Question: Is there anyway to make CSS 'content' before site on top of the element like a tab?
Like this:

This is what I have so far:
'''
div {
margin: 5px;
padding: 5px;
border: 1px solid #0074D9;
width: 100px;
height: 100px;
display: inline-block;
font-size: 11px;
font-family: "Courer New", monospace;
position: relative;
}
div:before {
content: "Label";
top: 0;
position: absolute;
background-color: #0074D9;
color: white;
padding: 0 2px;
}
'''
<URL>
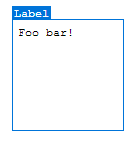
Answer: You can use the left and top properties to position the element
'''
div:before {
content: "Label";
top: -15px; /* -height */
left:-1px; /* for 1px border on div */
height: 15px;
position: absolute;
background-color: #0074D9;
color: white;
padding: 0 2px;
}
'''
<URL>